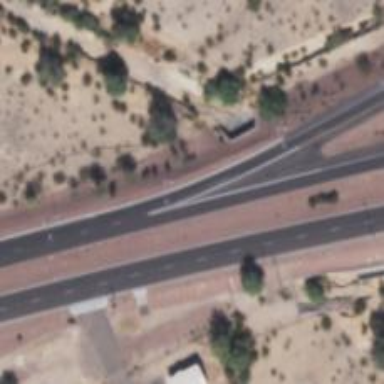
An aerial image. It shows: Bridge with asphalt surface. It is part of the trunk link highway.